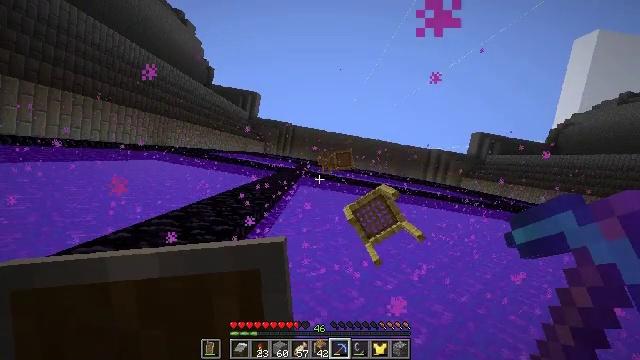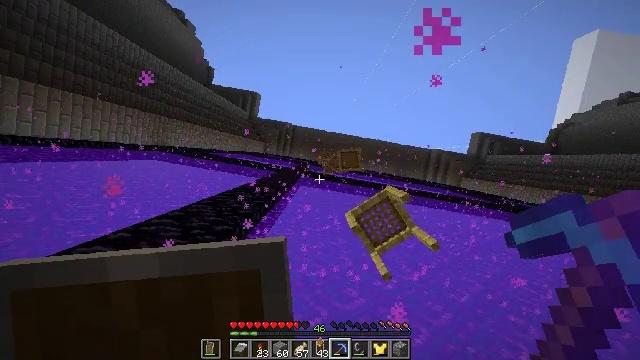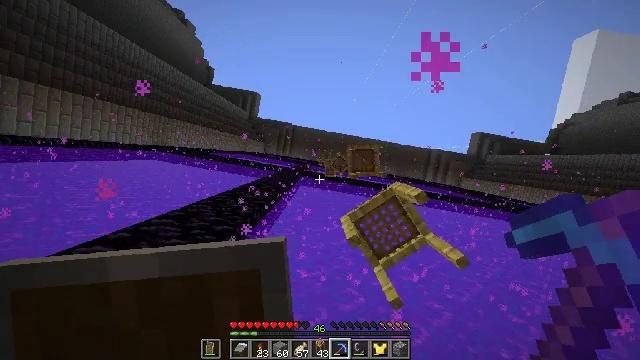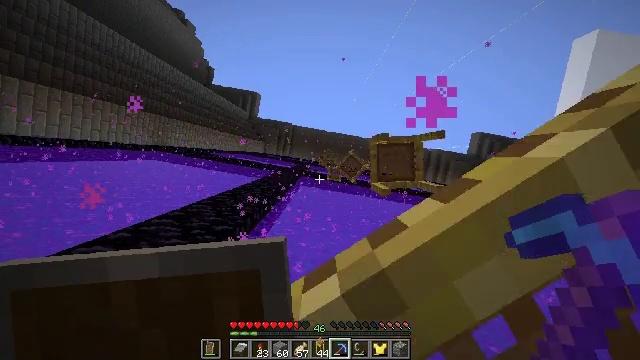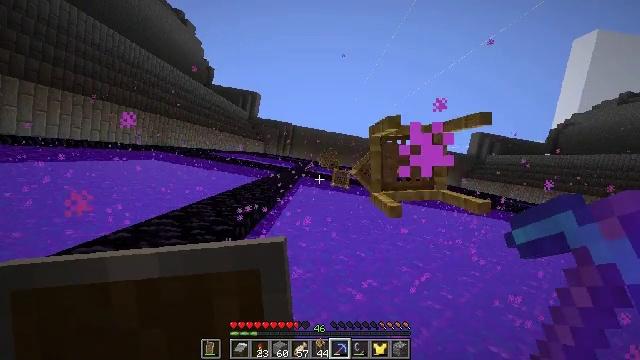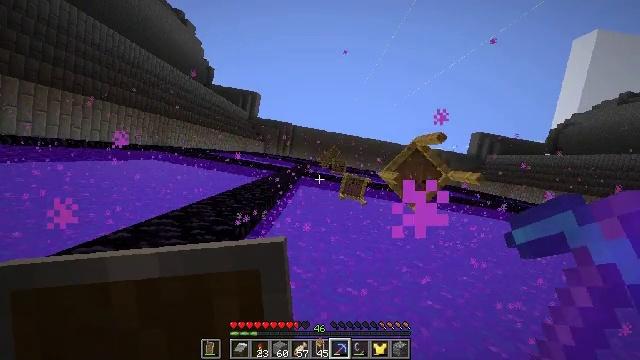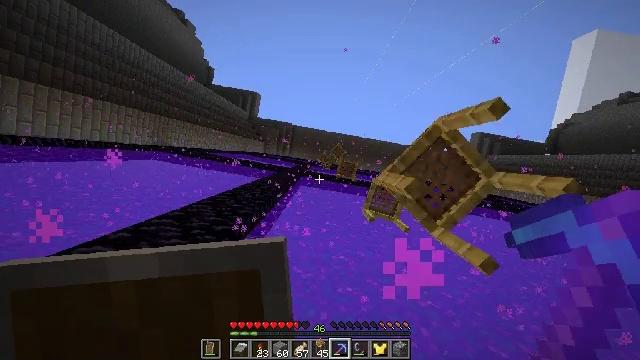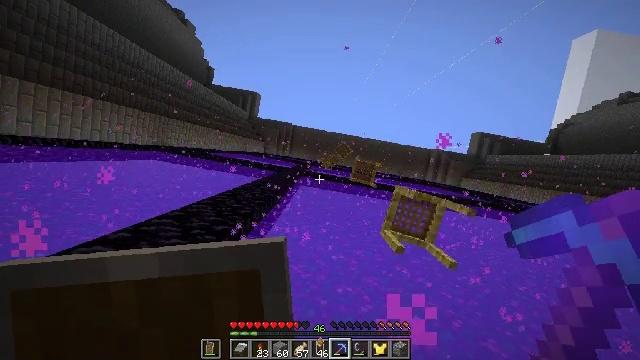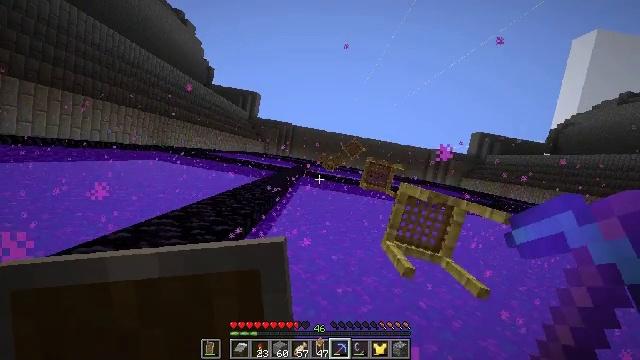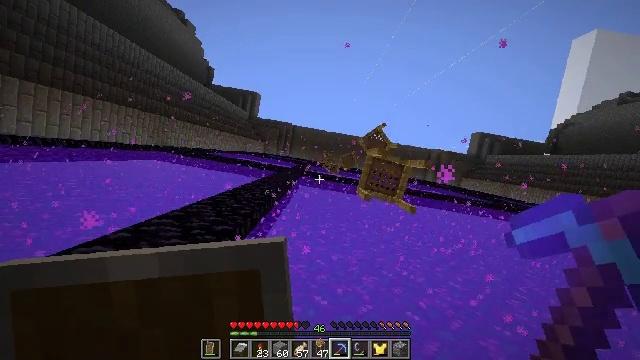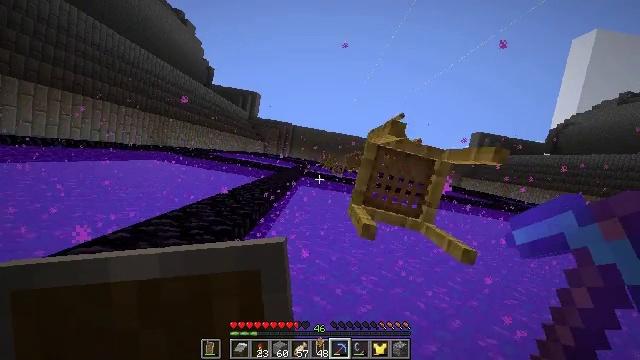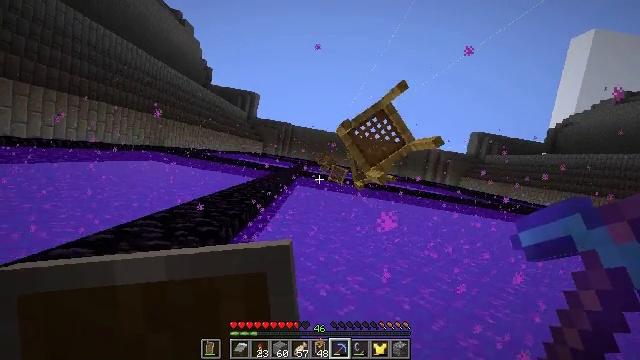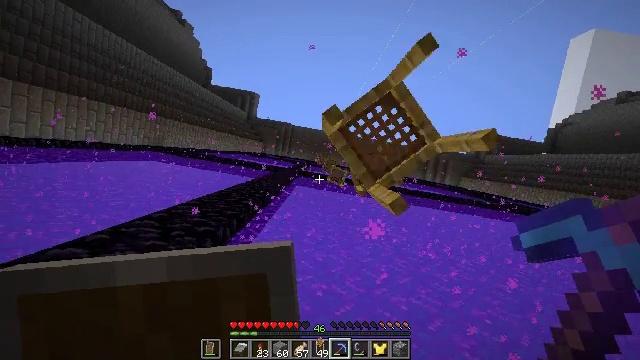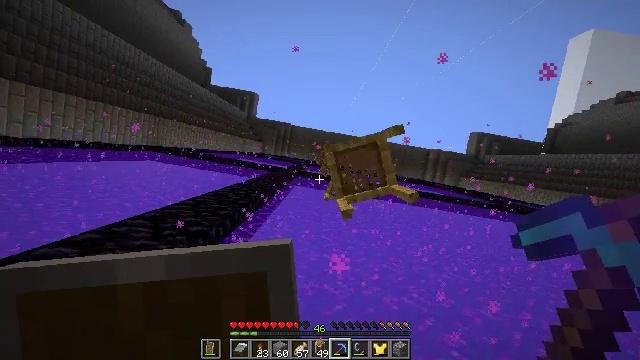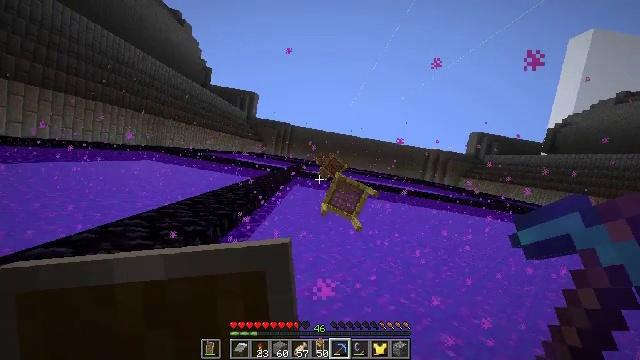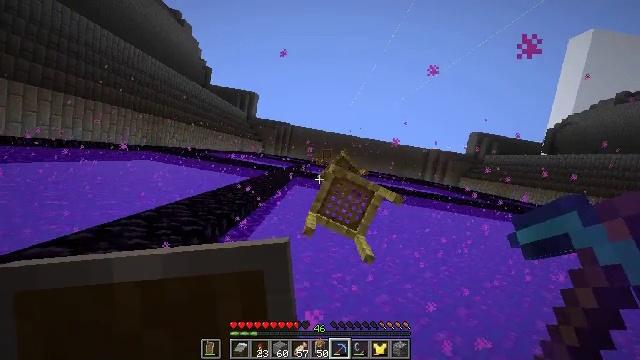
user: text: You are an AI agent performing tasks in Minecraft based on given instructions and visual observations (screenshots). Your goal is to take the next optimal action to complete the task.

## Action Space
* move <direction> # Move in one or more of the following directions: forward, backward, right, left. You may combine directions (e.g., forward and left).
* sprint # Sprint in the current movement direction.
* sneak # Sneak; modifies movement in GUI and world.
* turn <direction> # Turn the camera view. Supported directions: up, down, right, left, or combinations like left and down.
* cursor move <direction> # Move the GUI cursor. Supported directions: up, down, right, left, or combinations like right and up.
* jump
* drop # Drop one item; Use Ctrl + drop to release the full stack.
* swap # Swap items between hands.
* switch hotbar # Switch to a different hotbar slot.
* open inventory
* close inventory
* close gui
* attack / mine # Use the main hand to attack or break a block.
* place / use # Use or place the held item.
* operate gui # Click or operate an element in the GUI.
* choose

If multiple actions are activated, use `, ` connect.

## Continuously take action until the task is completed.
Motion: motion action
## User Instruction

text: Extinguish the fire.
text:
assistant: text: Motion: no_op
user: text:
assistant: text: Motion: no_op
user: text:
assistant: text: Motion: no_op
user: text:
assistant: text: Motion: no_op
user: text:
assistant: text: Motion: no_op
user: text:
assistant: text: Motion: no_op
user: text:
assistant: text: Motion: no_op
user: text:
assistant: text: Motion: no_op
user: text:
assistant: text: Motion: no_op
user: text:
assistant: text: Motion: move right
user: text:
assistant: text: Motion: move right
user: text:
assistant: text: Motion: no_op
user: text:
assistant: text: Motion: no_op
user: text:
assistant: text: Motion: no_op
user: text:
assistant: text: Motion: no_op
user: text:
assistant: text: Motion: no_op
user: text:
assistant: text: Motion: no_op
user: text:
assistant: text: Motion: no_op
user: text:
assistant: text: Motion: no_op
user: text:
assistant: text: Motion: no_op
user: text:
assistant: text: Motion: no_op
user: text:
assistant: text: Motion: move right
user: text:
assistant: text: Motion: move right
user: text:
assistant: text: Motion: no_op
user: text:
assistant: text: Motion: no_op
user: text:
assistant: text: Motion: no_op
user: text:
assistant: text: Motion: no_op
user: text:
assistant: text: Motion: no_op
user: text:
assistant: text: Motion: no_op
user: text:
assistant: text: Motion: no_op